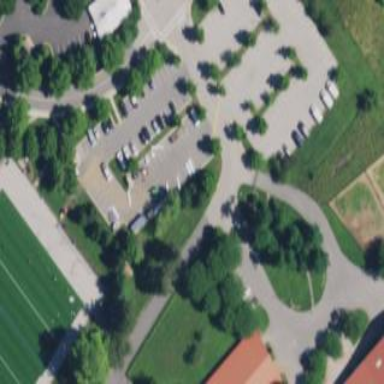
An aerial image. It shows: Parking area with surface.